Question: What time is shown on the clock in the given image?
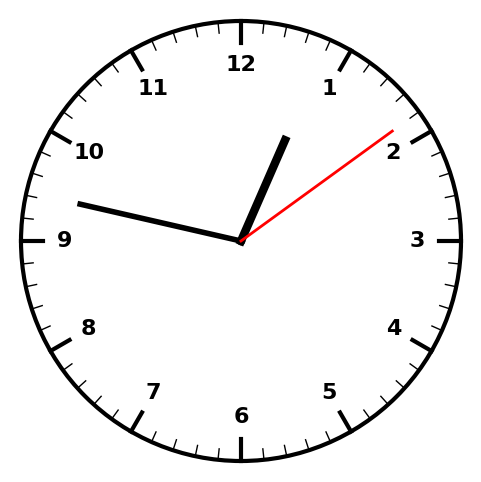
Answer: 12:47:09